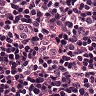
Metastatic tissue present: no